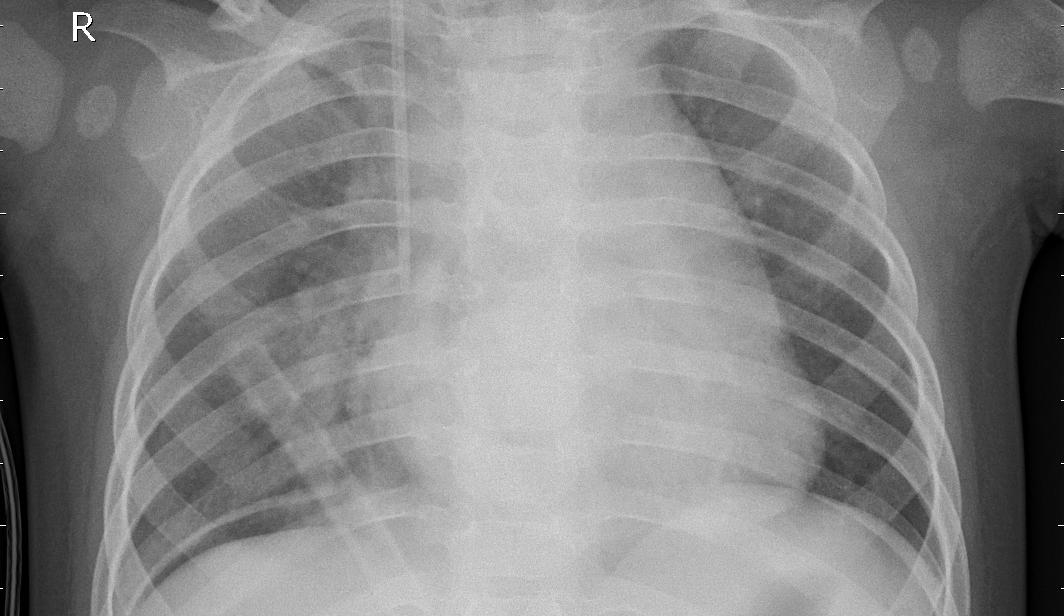
Diagnosis: PNEUMONIA